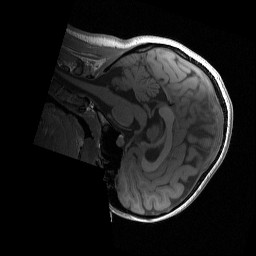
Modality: T1w
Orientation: sagittal
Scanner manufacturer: siemens
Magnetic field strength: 3 T
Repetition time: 2 s
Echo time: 0.0022 s